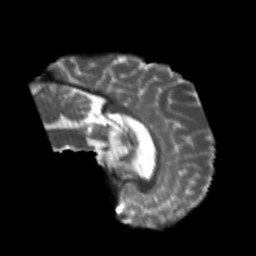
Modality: T2w
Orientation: sagittal
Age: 21
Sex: male
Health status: healthy
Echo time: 0.074 s